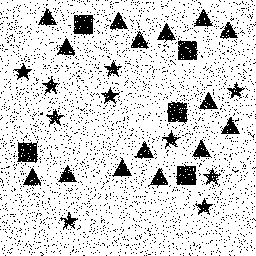
Squares: 5
Triangles: 15
Stars: 10
Total shapes: 30